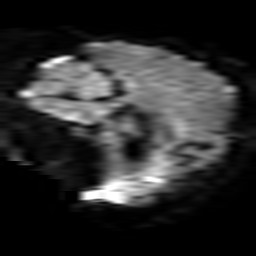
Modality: TRACE
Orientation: sagittal
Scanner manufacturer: philips
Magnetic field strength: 3 T
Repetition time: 3.221 s
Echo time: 0.076 s